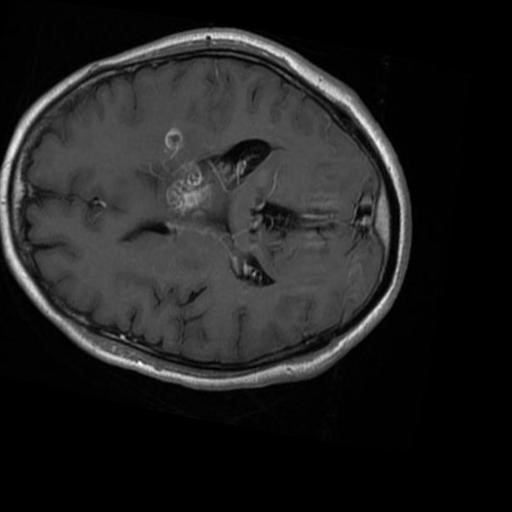
Label: brain_glioma